Question: I'm looking for an open source image generation script for Aztec (2D) barcodes:

I can't seem to find any available scripts out there.
There is an Active-X control <URL>, but these are not useful as it should be a running under webkit-based browsers that can run in disconnected mode for mobile apps.
Anyone have some old code for this hanging around either written in javascript or that can be ported to javascript?
Thanks.
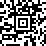
Answer: <URL>
Aztec is among the 83 barcode formats it can draw. <URL>.